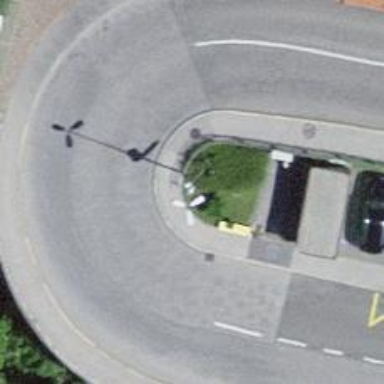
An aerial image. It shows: Street lamp support.